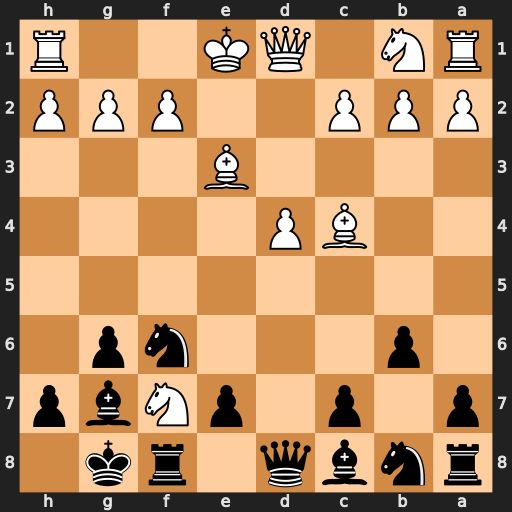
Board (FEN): rnbq1rk1/p1p1pNbp/1p3np1/8/2BP4/4B3/PPP2PPP/RN1QK2R
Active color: b
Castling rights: KQ
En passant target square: -
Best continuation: Rxf7 Qf3 c6 Bxf7+ Kxf7